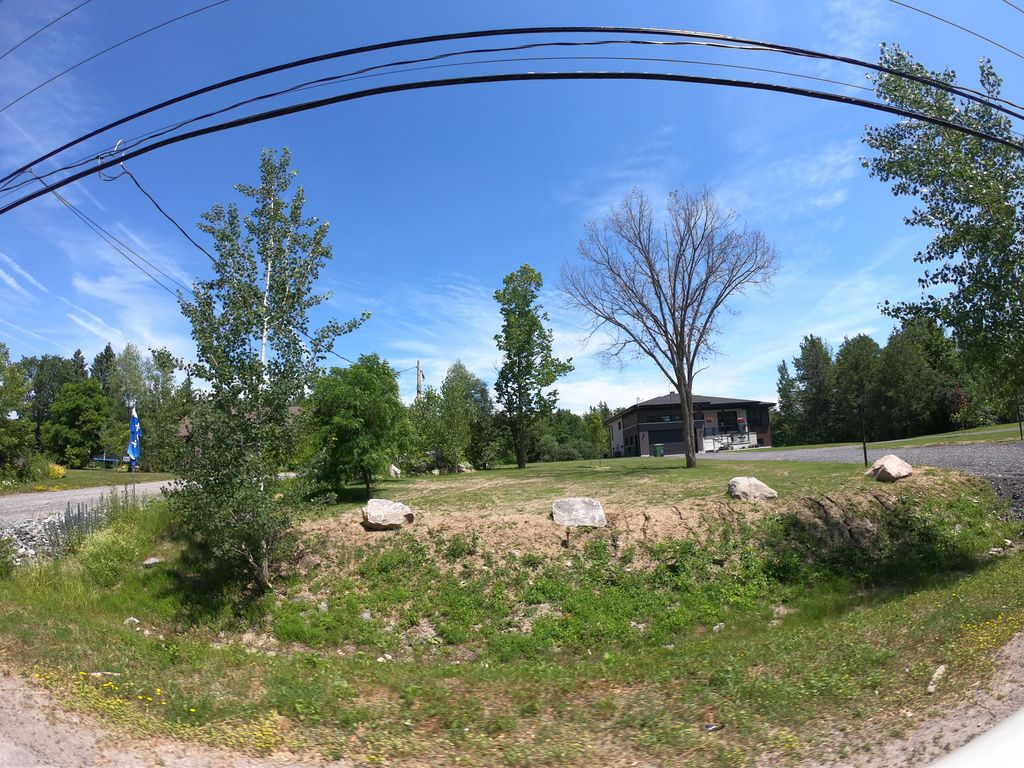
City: ottawa-gatineau